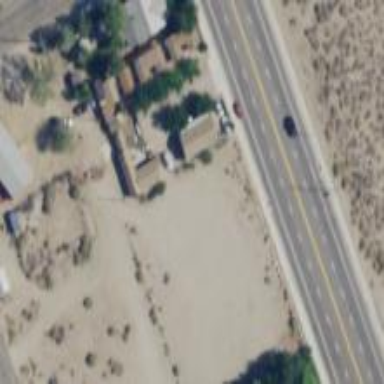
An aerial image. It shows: Motel.